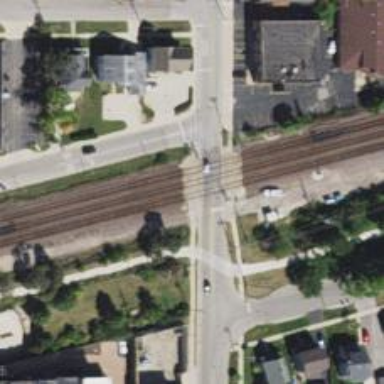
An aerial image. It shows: Crossing for the railway.